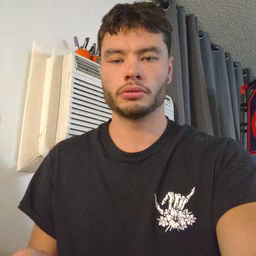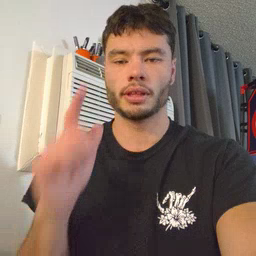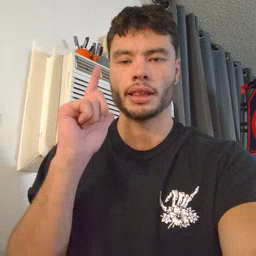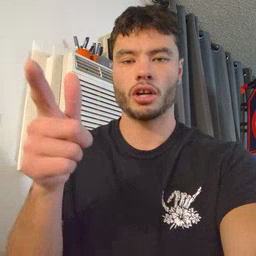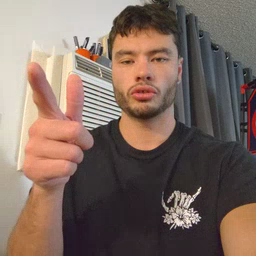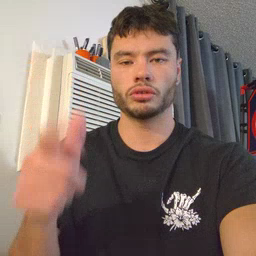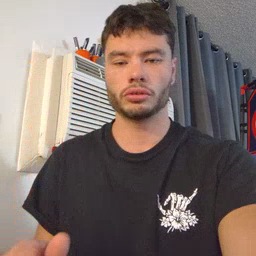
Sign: later